Question: I've implemented a drag-and-drop function in my application. The app let's you open '.kext' files.
I've used '-(void)application:openFiles:' as well as having set the Document Types:

All works well, and my app can detect when the kext is dropped. However, when a Kext is dropped, all kexts on my Mac change icon to Folder icon! I guess it has something to do with my app messing with the file associations.
Is there any way around this?
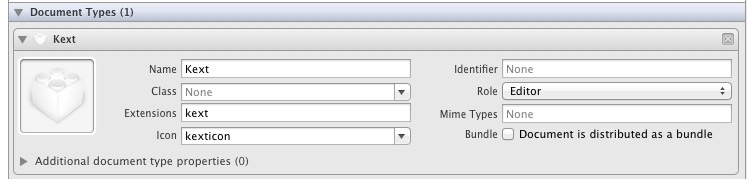
Answer: Wow, the answer was simple: Tick the Document is distributed as Bundle box in the Document Types area, and the Icon doesn't change.